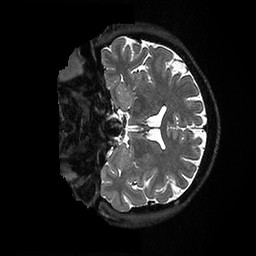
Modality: T2w
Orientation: coronal
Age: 48
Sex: male
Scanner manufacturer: ge
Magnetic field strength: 3 T
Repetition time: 3.202 s
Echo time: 0.06623 s